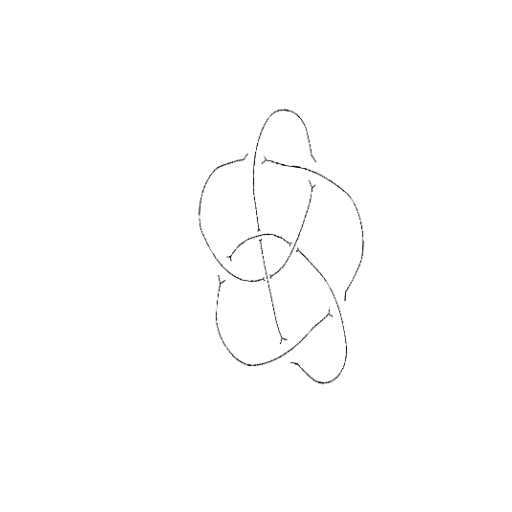
Crossing number: 8